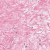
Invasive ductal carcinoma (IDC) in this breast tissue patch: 0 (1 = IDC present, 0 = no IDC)